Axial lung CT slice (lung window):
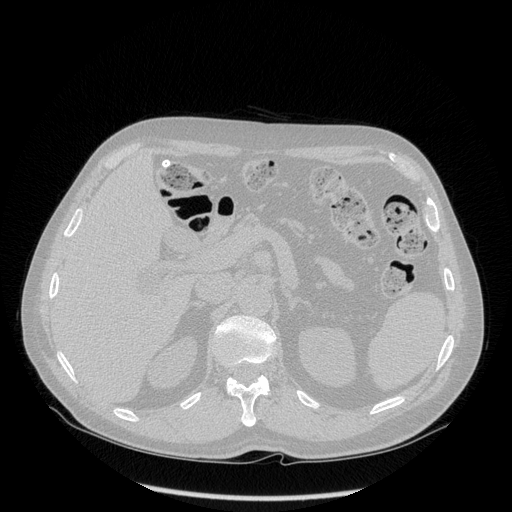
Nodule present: no